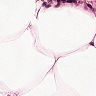
Metastatic tissue present: no